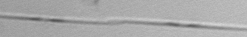
Label: Pseudo-nitzschia